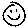
Label: smiley face